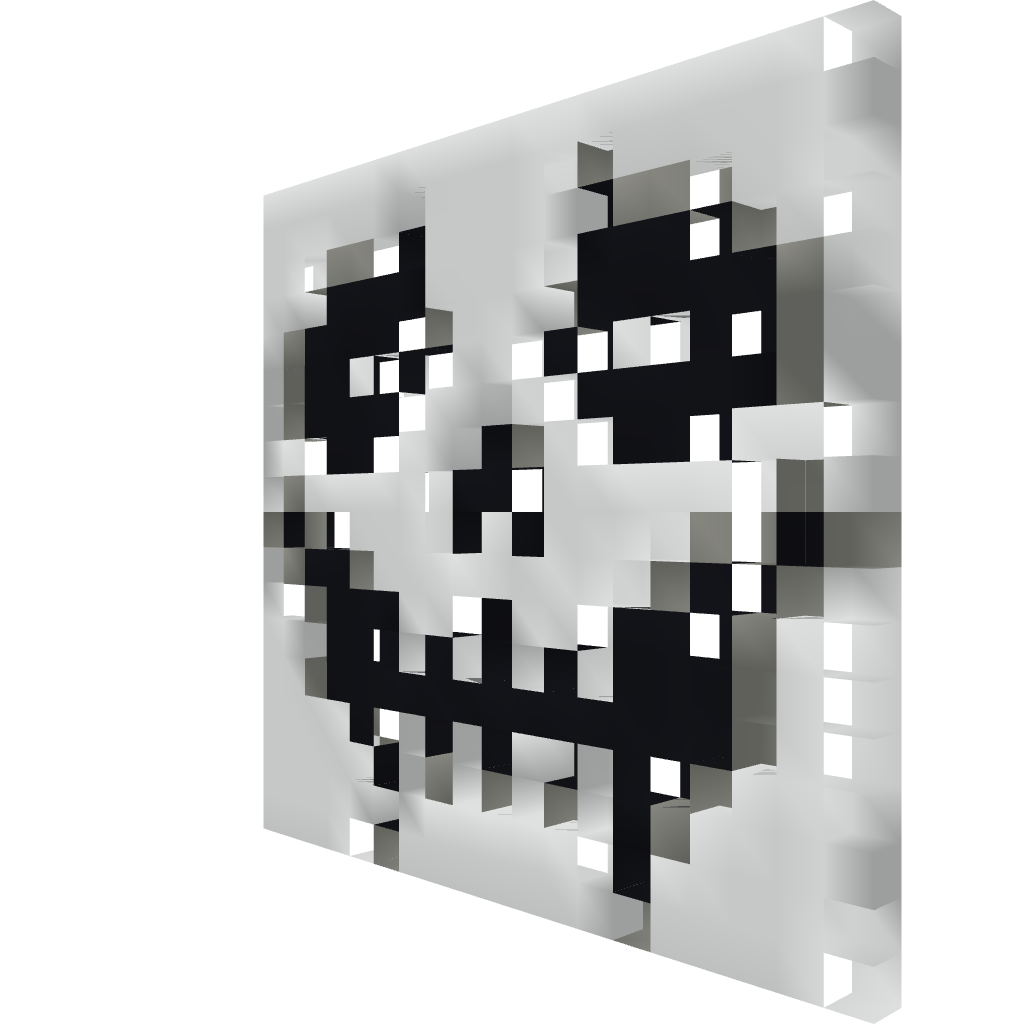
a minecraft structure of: death's head